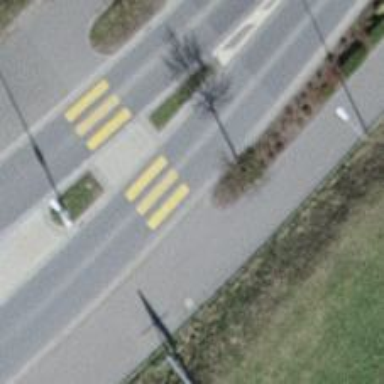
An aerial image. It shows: Uncontrolled road crossing with pedestrian island.